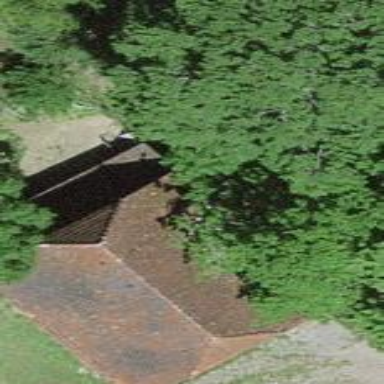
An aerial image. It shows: Barn.